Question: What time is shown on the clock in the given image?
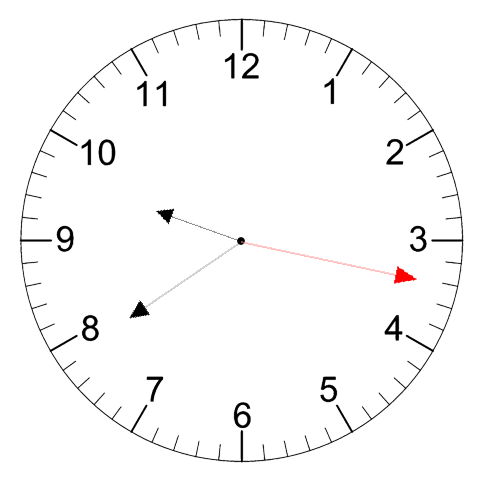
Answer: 09:39:17